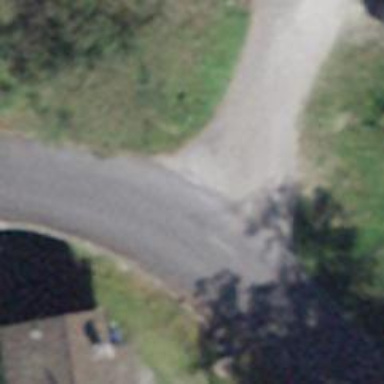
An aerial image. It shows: Guidepost providing information.